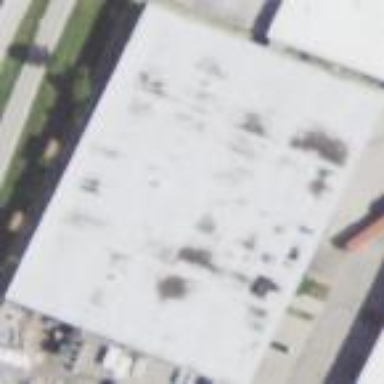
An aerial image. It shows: Industrial building.